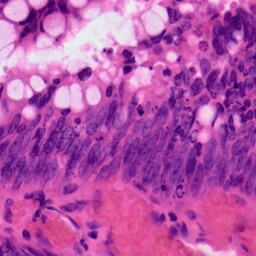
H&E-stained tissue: Colon